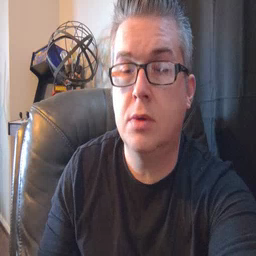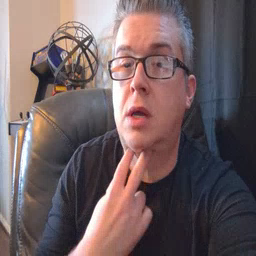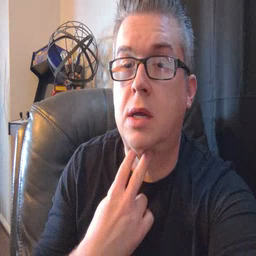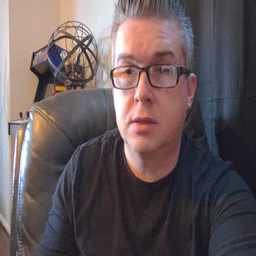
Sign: stuck